Question: I have a following problem:
C++ code:
'''
typedef struct
{
double x;
double y;
double z;
} XYZ;
double Sum(XYZ xyz)
{
return xyz.x +xyz.y + xyz.z;
}
'''
C# code:
'''
[StructLayout(LayoutKind.Sequential)]
public class XYZ
{
public double x;
public double y;
public double z;
}
[DllImport("MyUnmanaged.dll", CallingConvention = CallingConvention.Cdecl)]
public static extern double Sum([MarshalAs(UnmanagedType.LPStruct)] XYZ xyz);
'''
When I run following C# main:
'''
XYZ1 xyz1 = new XYZ1 { x = 1f, y = 1f, z = 1f};
var x = MarchingCubesWrapper.Sum(xyz1);
'''
I see that struct values did not passed to unmanaged environment well here is screenshot:

Could you tell me please what is the problem?
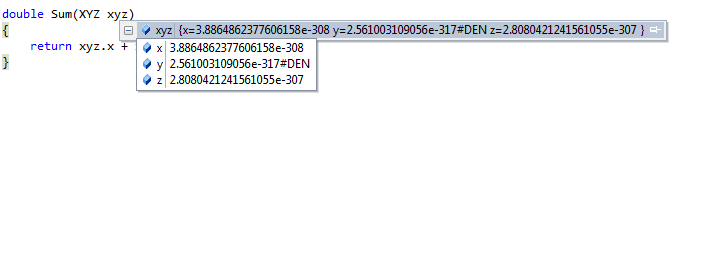
Answer: You need to declare 'XYZ' as a 'struct' rather than a 'class'. It should then marshal correctly.